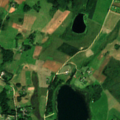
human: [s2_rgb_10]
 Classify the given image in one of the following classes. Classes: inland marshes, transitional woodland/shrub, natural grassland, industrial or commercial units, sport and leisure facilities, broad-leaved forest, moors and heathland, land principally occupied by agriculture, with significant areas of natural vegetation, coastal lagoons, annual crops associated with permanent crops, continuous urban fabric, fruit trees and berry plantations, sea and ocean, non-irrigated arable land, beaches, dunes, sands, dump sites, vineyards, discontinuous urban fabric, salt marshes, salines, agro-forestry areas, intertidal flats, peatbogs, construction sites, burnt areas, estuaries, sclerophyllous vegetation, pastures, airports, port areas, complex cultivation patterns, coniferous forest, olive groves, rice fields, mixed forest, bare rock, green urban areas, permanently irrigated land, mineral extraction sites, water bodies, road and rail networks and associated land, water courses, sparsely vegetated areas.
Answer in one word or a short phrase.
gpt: non-irrigated arable land, pastures, complex cultivation patterns, land principally occupied by agriculture, with significant areas of natural vegetation